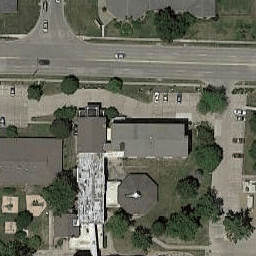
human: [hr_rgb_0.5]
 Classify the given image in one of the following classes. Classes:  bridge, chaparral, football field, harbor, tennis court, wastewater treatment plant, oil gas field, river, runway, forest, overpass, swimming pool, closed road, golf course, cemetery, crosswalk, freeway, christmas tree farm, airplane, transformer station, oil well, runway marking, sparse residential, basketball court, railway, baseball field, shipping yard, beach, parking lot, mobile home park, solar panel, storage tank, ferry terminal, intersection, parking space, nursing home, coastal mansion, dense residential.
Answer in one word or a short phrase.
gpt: nursing home